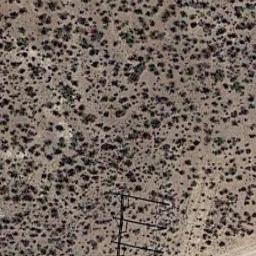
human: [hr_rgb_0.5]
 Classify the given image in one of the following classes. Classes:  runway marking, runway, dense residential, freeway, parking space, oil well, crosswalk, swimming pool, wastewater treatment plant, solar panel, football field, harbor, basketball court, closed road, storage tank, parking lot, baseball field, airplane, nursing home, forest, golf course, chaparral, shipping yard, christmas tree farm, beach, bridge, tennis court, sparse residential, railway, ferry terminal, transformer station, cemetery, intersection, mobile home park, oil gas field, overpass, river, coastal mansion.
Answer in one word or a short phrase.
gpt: chaparral